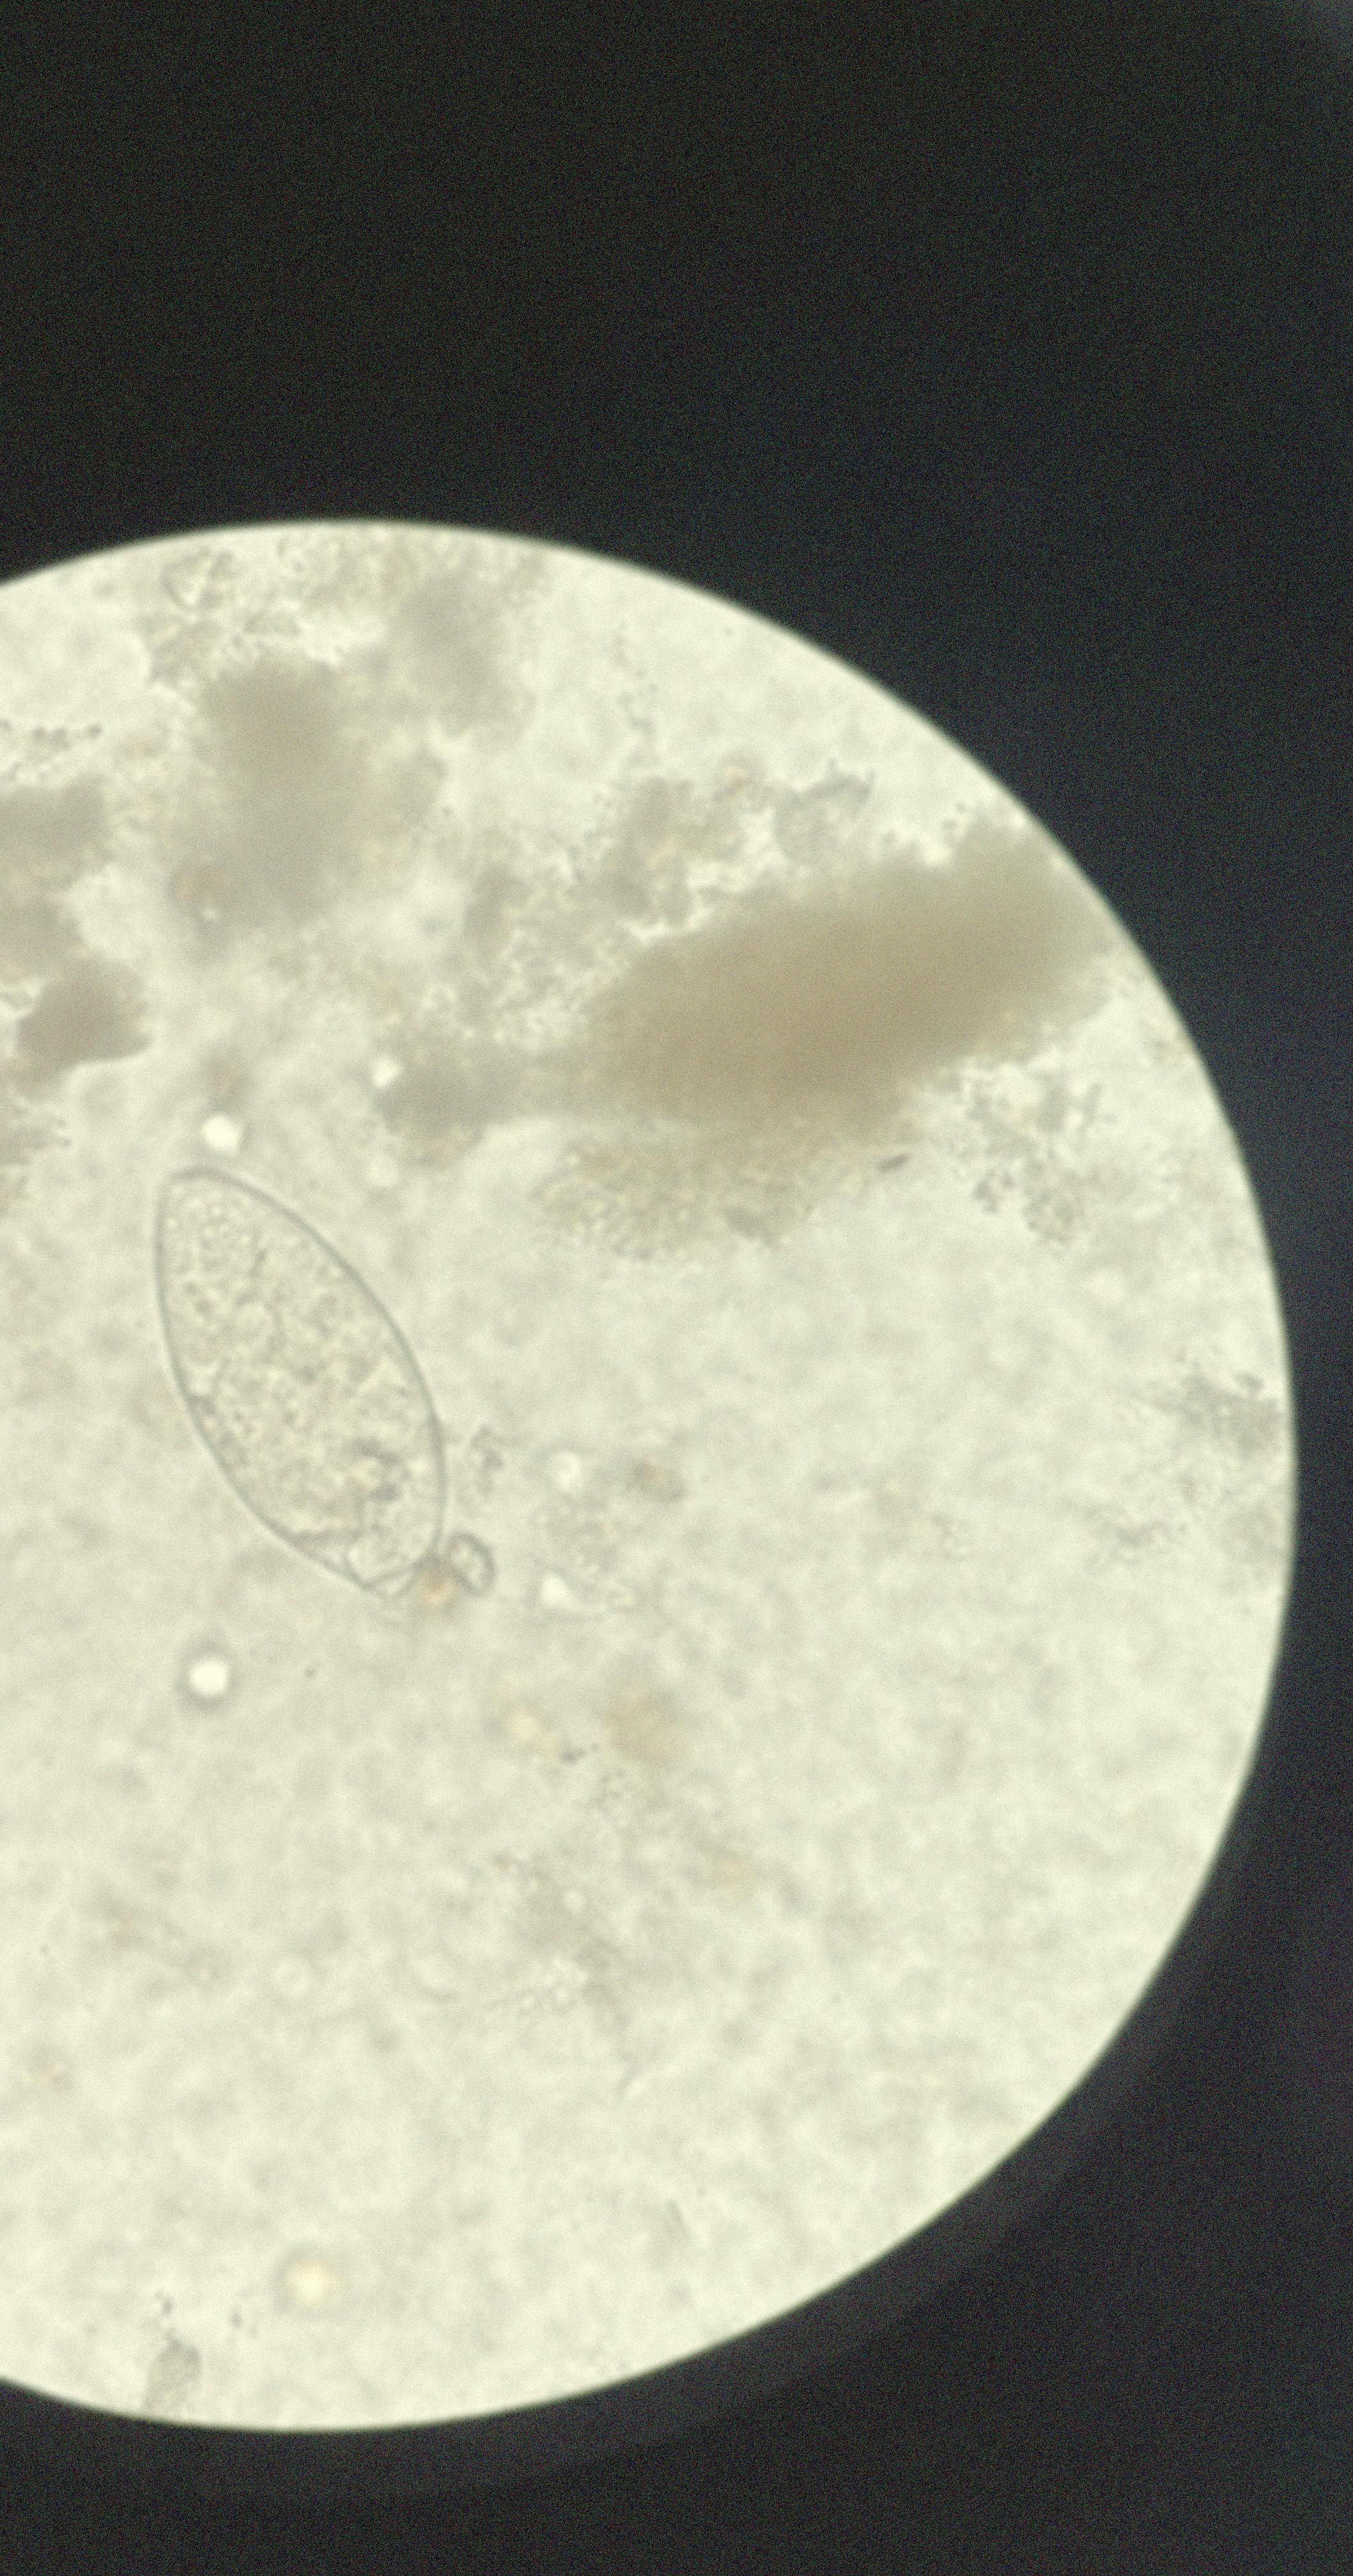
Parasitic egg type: Fasciolopsis buski